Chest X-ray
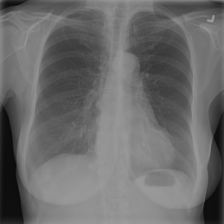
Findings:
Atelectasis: negative
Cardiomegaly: negative
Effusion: negative
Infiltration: negative
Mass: negative
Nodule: negative
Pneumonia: negative
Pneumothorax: negative
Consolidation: negative
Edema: negative
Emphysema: negative
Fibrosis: negative
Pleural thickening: negative
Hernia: negative